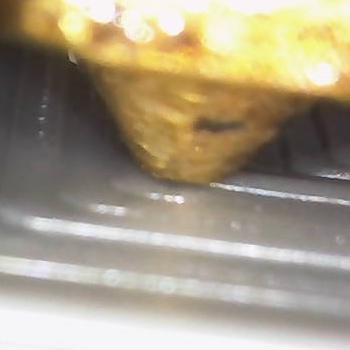
Flow rate: 265%